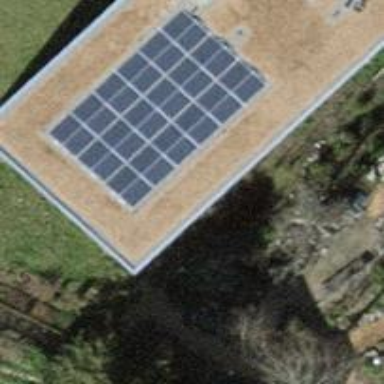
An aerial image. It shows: Solar photovoltaic panel generator installed on the roof.